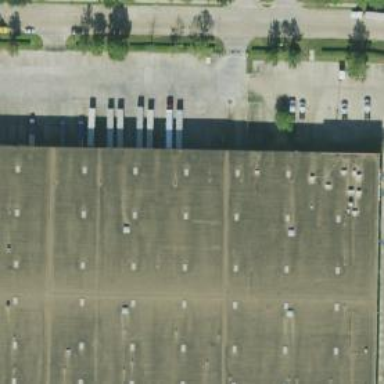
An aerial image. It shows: Warehouse.